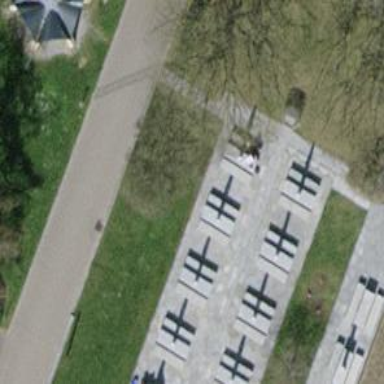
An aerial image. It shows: Picnic table located in leisure land area.